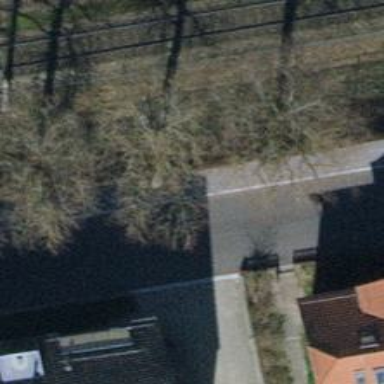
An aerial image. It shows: Tree-lined avenue.